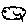
Label: cloud